Interaction volume radius: 5 \u00c5
Interaction volume height: 20 \u00c5
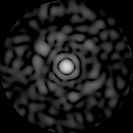
Disorder parameter: 0.8138